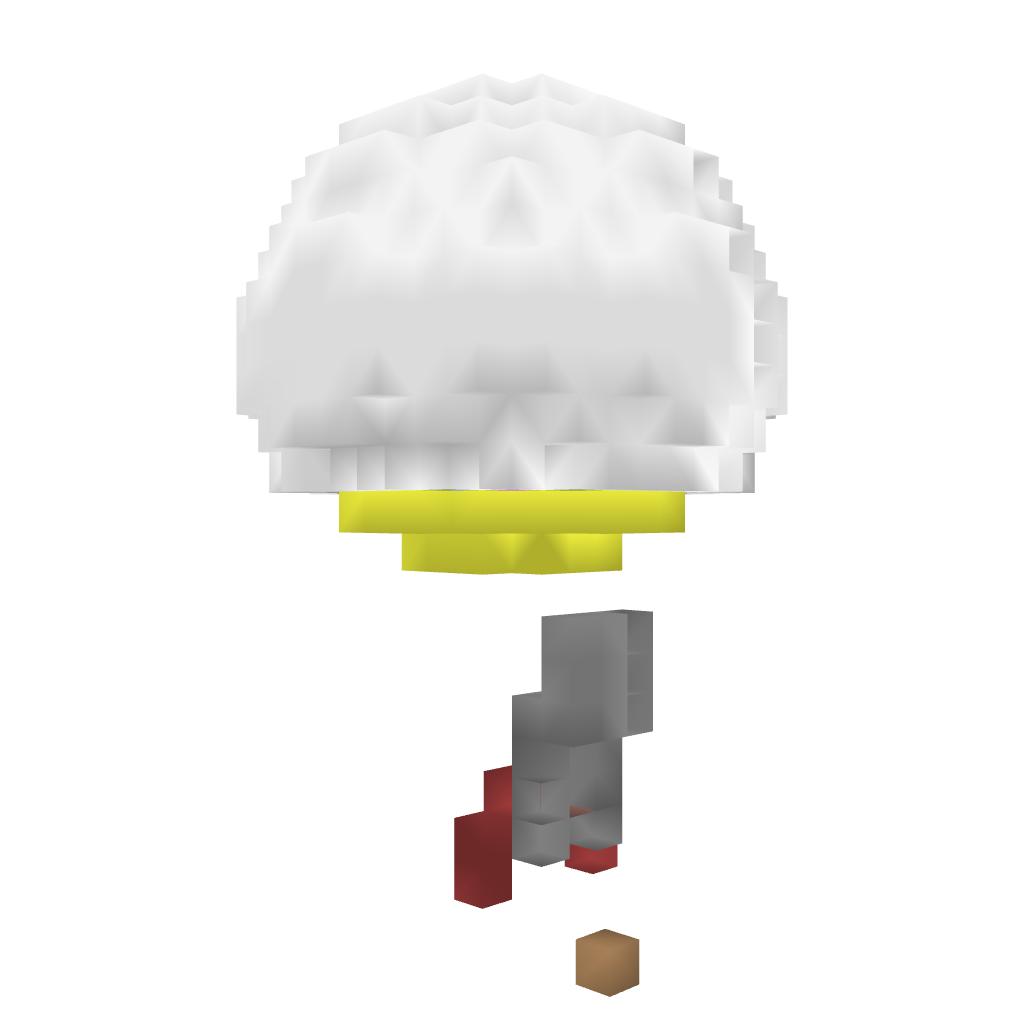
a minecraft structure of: Gumball Machine bad low quality